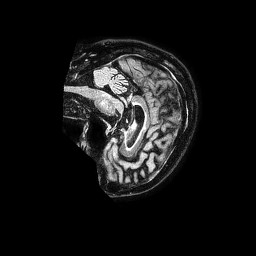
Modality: FLAIR
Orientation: sagittal
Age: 76
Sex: male
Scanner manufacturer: philips
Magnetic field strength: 1.5 T
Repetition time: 4.8 s
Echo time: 0.3 s